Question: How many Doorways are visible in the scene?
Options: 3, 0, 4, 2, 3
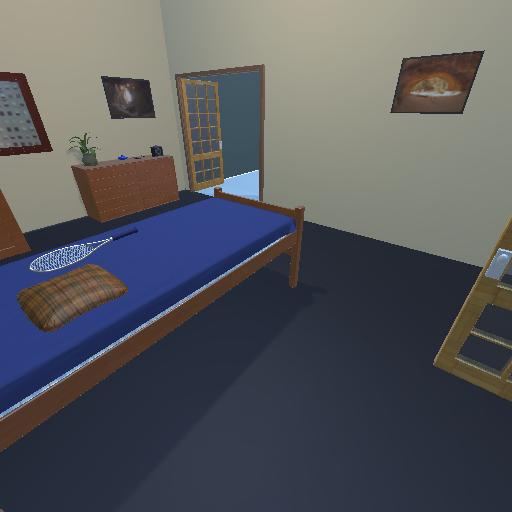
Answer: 3